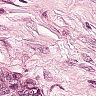
Metastatic tissue present: yes